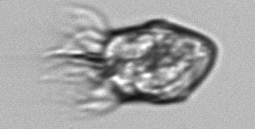
Label: Strombidium_inclinatum